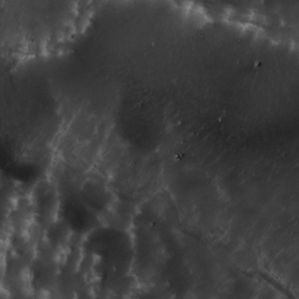
Label: non_frost